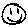
Label: smiley face